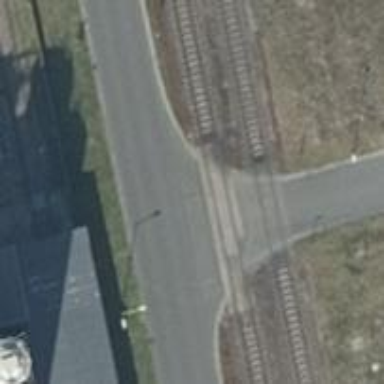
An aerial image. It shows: Railway level crossing.